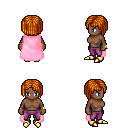
a pixel art fantasy rpg character, female body template, human, dark skin, pink cape, magenta pants, dark blonde pageboy hairstyle, bracelets, gold boots, four views (front, back, left, right), 2x2 character sprite sheet, small pixel art, hard edges, no anti-aliasing